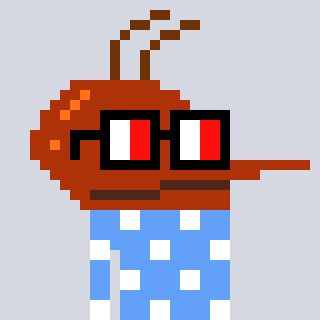
a pixel art character with square glasses with black frames and red eyes, a mosquito-shaped head and a blue-colored body on a cool background